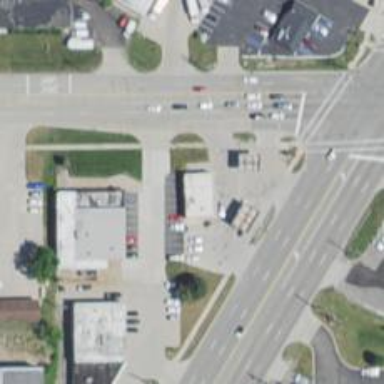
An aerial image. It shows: Convenience shop.